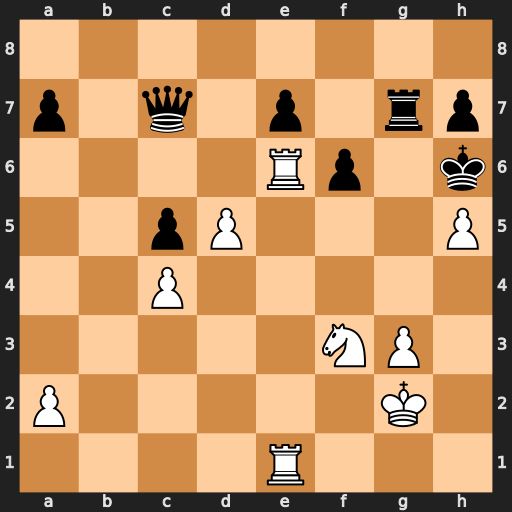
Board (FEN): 8/p1q1p1rp/4Rp1k/2pP3P/2P5/5NP1/P5K1/4R3
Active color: w
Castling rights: -
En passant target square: -
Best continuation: d6 Qb8 Kf2 Rg8 dxe7 Qxg3+ Ke3